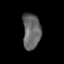
Tissue: skin
Cell type: Fibroblasts
Senescence score: 0.8223
Nuclear area (px): 630
Mean DAPI intensity: 101.679